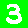
Digit: 3